Field crop: tomato
Growth stage: 1
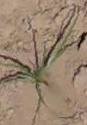
Species: cyperus